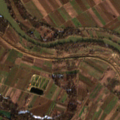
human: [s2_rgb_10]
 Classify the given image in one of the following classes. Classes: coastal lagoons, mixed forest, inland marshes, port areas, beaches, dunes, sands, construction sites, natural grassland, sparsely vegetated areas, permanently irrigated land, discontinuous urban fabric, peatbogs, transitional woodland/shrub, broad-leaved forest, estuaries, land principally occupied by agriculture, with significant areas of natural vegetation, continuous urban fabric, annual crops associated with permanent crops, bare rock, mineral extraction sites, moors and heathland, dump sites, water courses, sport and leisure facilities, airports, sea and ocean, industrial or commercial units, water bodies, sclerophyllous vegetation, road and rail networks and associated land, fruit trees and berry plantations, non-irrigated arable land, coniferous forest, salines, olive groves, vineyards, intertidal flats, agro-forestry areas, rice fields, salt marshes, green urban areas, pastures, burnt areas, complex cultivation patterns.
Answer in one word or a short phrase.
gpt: non-irrigated arable land, complex cultivation patterns, land principally occupied by agriculture, with significant areas of natural vegetation, transitional woodland/shrub